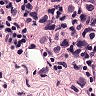
Metastatic tissue present: yes